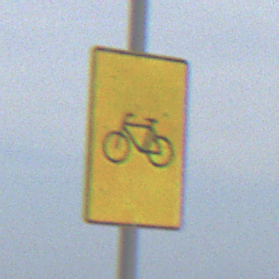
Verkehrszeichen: RadverkehrOhnePfeilsymbol
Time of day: MorningAfternoon
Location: Outdoor (Suburban)
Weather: PartlyCloudy
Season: NotSpecified
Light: Natural